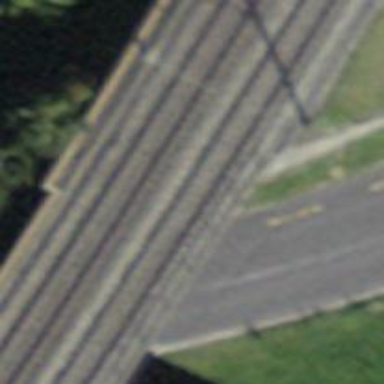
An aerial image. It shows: Railway bridge with electrified contact lines.